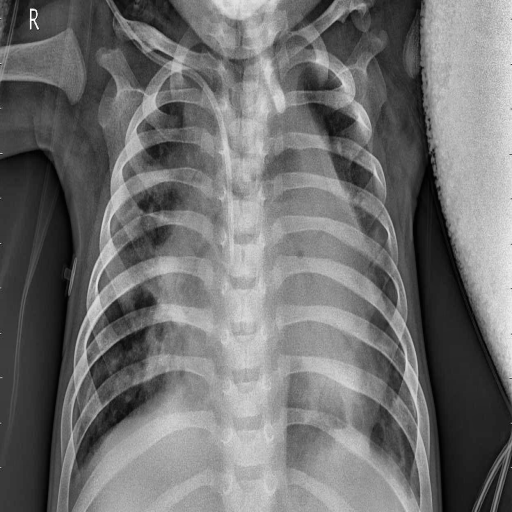
Finding: PNEUMONIA